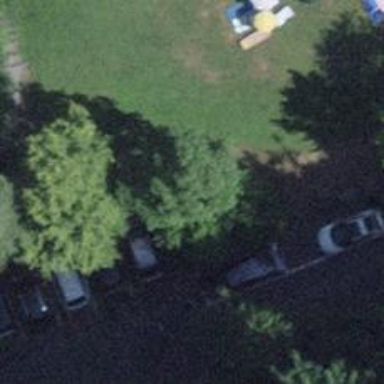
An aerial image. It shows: Parking available on the street side.